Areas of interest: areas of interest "Home Appliance and Electronics Store"
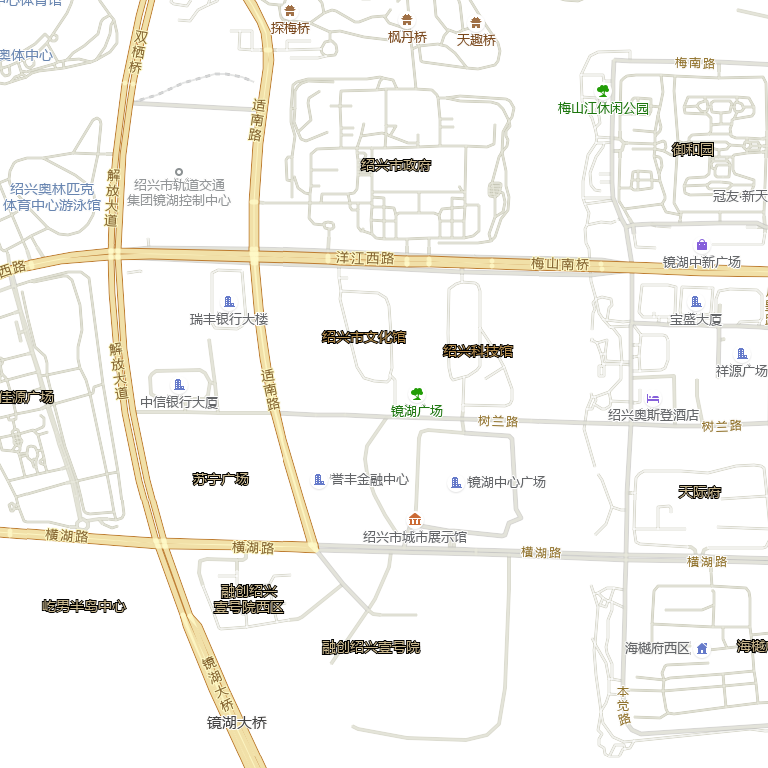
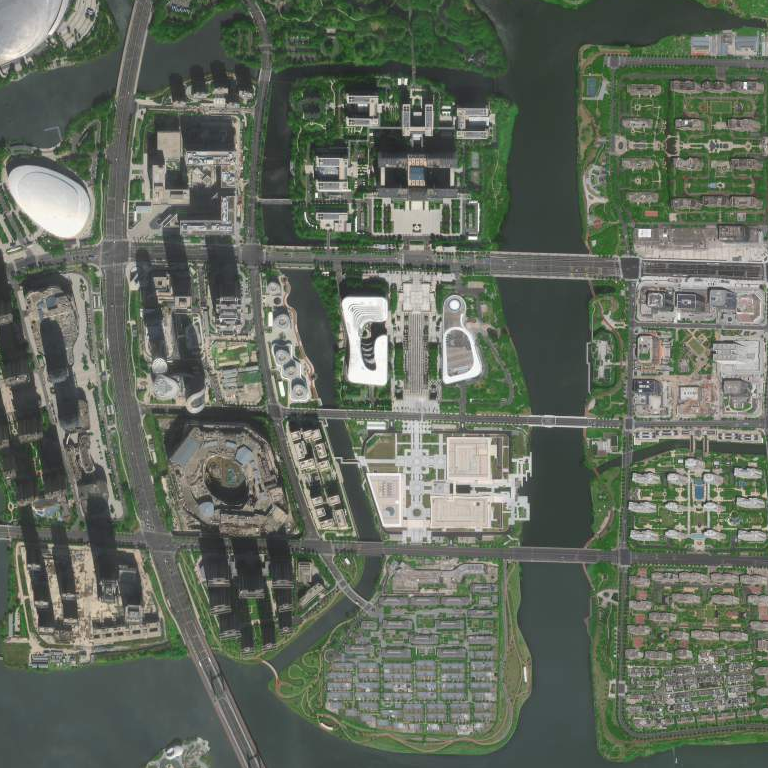